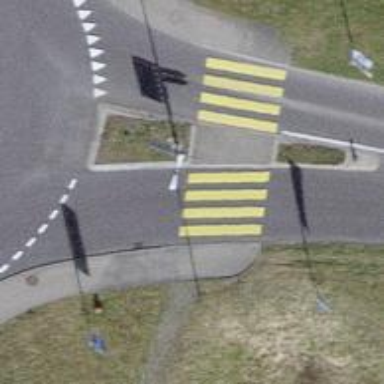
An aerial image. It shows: Uncontrolled zebra crossing with notable zebra markings.